Question: I have the text as September, That should be rotated as i want,
Now my problem is that .
If i change the text to , 'that should also want to be centered with that number'.
I have a screen , how i want as output

Here is my fiddle which i tried so far. <URL>
Here is my code
'''
<div class="width35 fll">
<div class="mgl5">
<div class="section month fll ng-binding">september</div></div>
<div class="section day fs80 mgrt10 mgrt13 mgr30 osb fll ng-binding">03</div>
</div>
'''
'''
.width35 {
width: 35%;
}
.fll {
float: left;
}
.mgl5 {
margin-left: 5px;
}
.month {
-webkit-transform: rotate(-90deg) translate(-129%, 50%) !important;
font-weight: bold;
font-family: arial;
font-size: 13px;
height: 85px;
width: 20px;
color: #CDCBCB;
}
.mgrt13 {
margin-top: -13px !important;
}
.osb {
font-family: open sans bold;
}
.mgr30 {
margin-right: 30px;
}
.mgrt13 {
margin-top: -13px !important;
}
.mgrt10 {
margin-top: -10px;
}
.fs80 {
font-size: 80px;
}
.day {
width: 68px;
height: 60px;
margin-right: 10px;
font-size: 60px;
font-weight: bold;
color: #A79C9C;
margin-left: -8px;
}
.section {
padding-bottom: 7px;
}
'''
Any help is Appreciated.
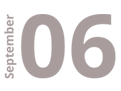
Answer: '''
container {
position: relative;
}
.month {
-webkit-transform: rotate(-90deg)
translate(
calc((150px - 20px) / -2),
calc((150px - 20px) / -2)
);
position: absolute;
font-weight: bold;
font-family: arial;
font-size: 20px;
line-height: 20px;
height: 20px;
width: 150px;
color: #CDCBCB;
float: left;
text-align: center;
}
.day {
height: 150px;
line-height: 150px;
font-size: 150px;
font-weight: bold;
color: #A79C9C;
margin-left: 30px;
float: left;
}
'''
'''
<div class="container">
<div class="section month">june</div>
<div class="section day">03</div>
</div>
'''
Same example using some sass for easier sizing: <URL>